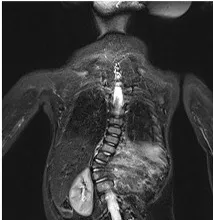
KHE in Patient 6: The MRI showed that large mixed signal mass involved the left lumbar and back, and T7-L4 vertebrae and paraspinal tissue from coronal.
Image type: radiology (mri)